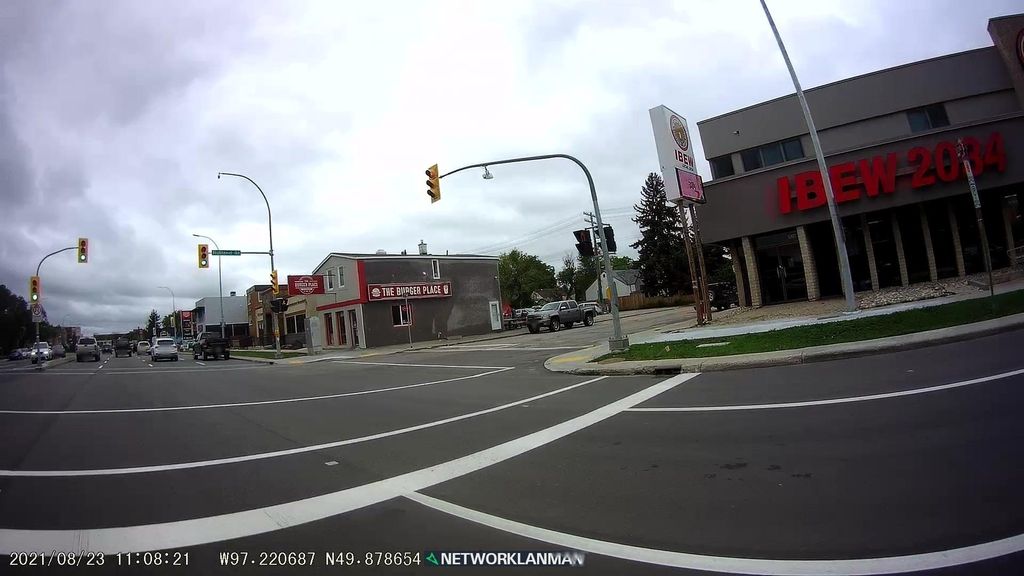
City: winnipeg